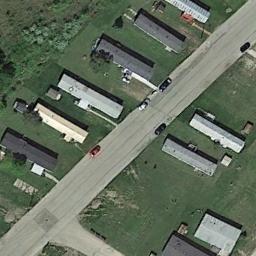
Label: residential